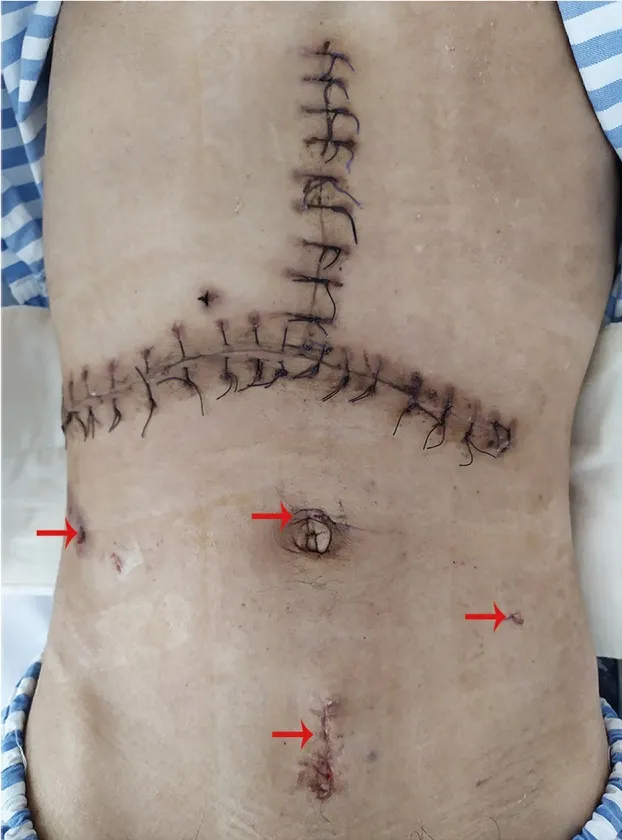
Small incisions (indicated by red arrow above) derived from laparoscopy and an inverted T-shape surgical incision caused by liver transplantation were revealed clearly.
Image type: medical_photograph (other_medical_photograph)